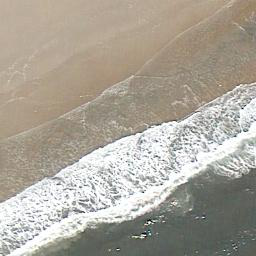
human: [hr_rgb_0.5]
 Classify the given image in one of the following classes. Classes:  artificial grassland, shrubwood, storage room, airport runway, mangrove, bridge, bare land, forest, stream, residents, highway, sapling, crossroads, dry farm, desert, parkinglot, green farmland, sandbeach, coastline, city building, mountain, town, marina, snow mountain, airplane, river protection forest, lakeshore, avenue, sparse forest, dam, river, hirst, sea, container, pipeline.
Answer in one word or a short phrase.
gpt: coastline